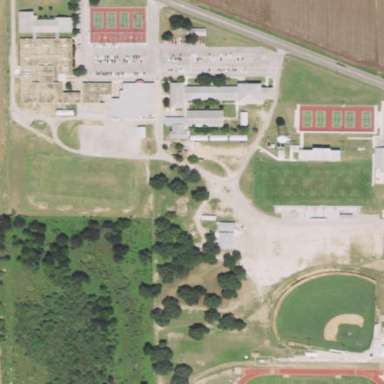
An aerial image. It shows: School.